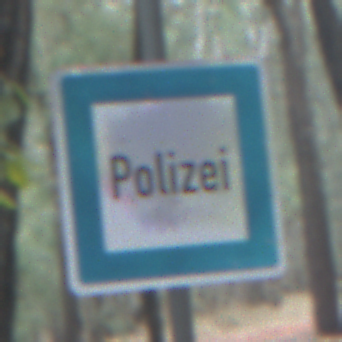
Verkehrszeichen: Polizei
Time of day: SunriseSunset
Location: Outdoor (Nature)
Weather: NotSpecified
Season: Autumn
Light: Natural